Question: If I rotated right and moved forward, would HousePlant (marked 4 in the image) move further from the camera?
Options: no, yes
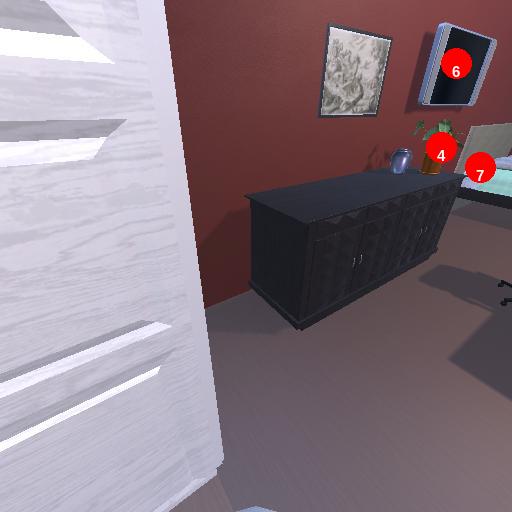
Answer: no